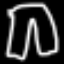
Label: pants